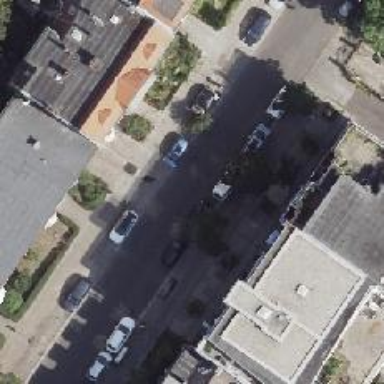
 while to the left they are half on the kerb."